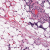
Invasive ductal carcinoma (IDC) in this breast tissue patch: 0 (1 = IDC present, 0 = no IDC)